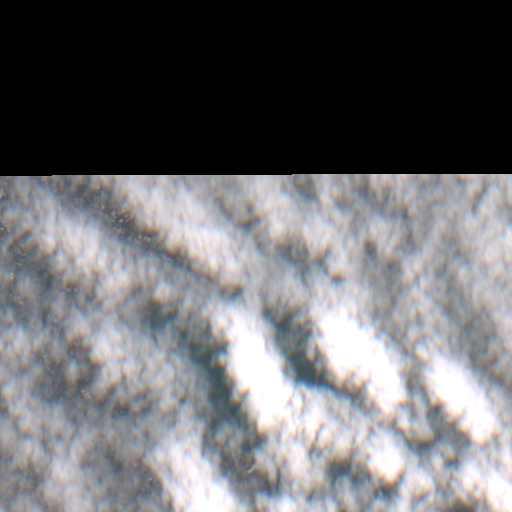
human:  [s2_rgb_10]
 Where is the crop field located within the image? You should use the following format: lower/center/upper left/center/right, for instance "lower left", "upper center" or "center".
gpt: The crop field is located in the upper left of the image.
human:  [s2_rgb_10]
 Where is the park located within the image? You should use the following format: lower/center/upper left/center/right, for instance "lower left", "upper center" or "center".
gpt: The park is located in the center left of the image.
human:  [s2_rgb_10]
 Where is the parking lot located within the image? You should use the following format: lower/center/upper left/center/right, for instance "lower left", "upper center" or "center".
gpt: The parking lot is located in the upper left of the image.
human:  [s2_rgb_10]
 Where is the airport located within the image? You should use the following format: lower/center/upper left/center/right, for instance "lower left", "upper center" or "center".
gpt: There is no airport in the image.